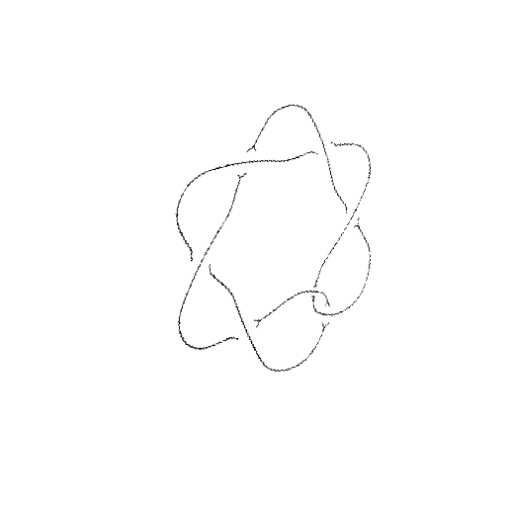
Crossing number: 7